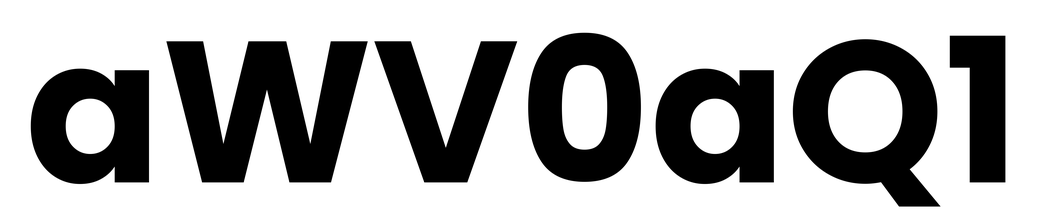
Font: Poppins-Bold